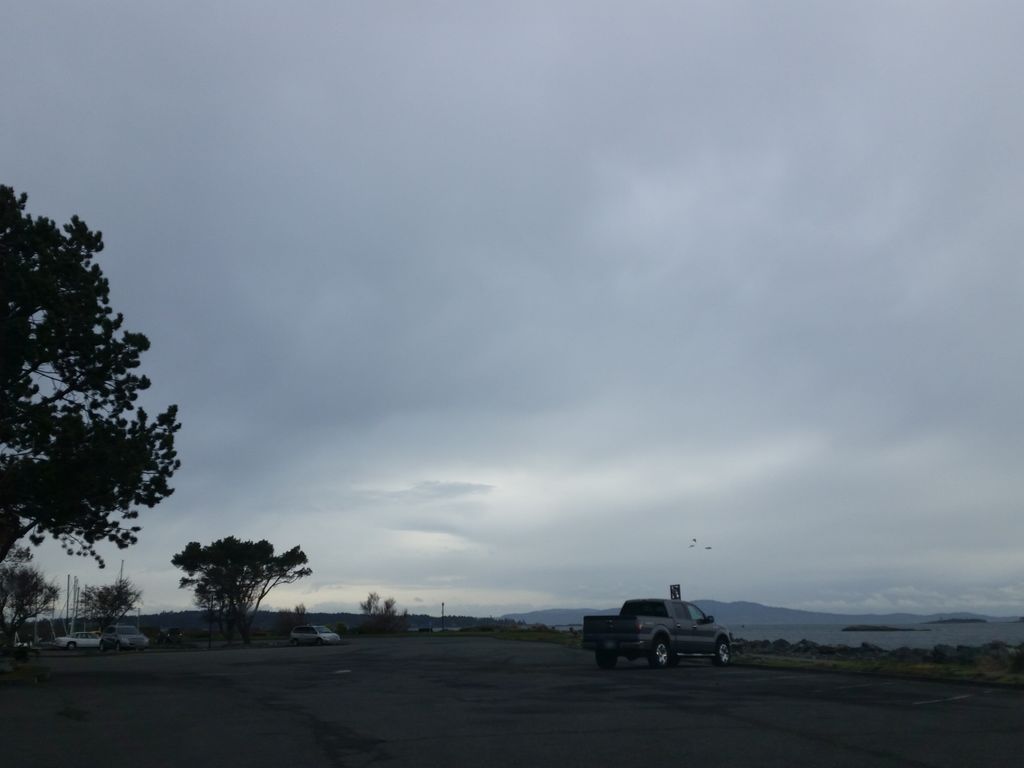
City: victoria